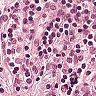
Metastatic tissue present: no